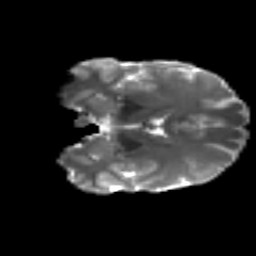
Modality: T2w
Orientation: coronal
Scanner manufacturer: siemens
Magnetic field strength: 3 T
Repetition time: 4.16 s
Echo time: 0.0806 s